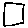
Label: square